Interaction volume radius: 5 \u00c5
Interaction volume height: 40 \u00c5
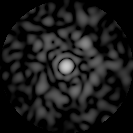
Disorder parameter: 0.8081